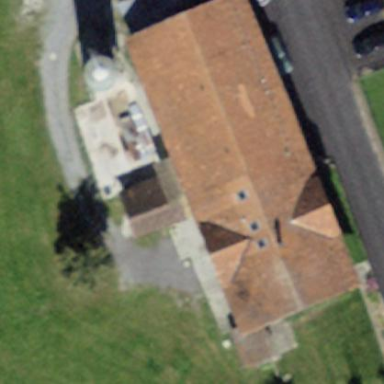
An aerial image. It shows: Farm building.